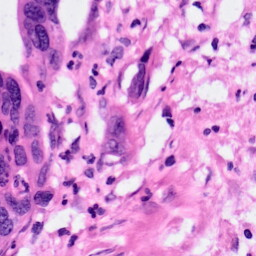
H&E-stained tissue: Pancreatic